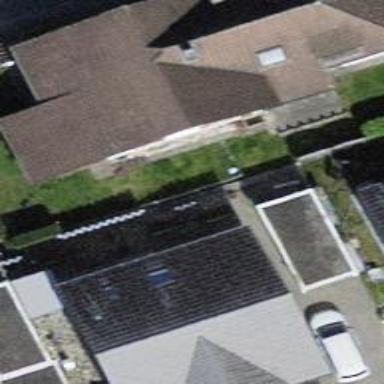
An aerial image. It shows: Building with tile roof.